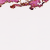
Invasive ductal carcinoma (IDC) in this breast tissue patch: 0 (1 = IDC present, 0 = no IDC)